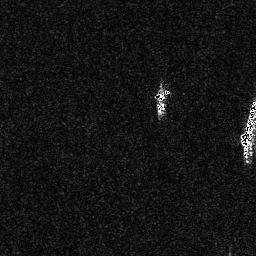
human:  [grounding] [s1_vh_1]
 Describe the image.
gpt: In the satellite image, there is  <ref>1 small ship </ref> <box>[[60, 33, 65, 45, 0]]</box> located at center,  <ref>1 medium ship </ref> <box>[[93, 38, 99, 64, 0]]</box> located at right.